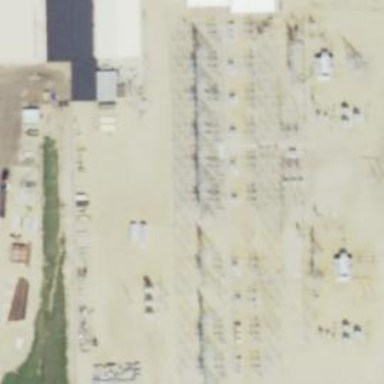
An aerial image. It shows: Switch used for power control.